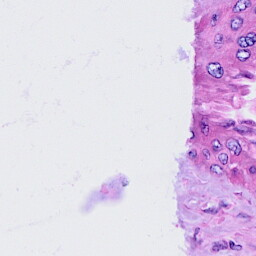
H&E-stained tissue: Cervix